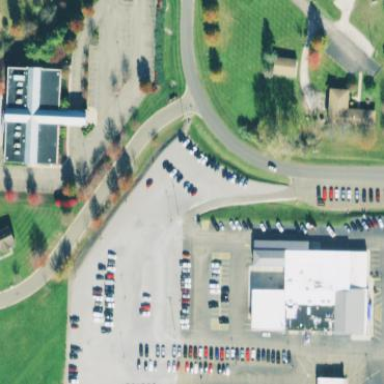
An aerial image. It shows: Building that houses car shop.